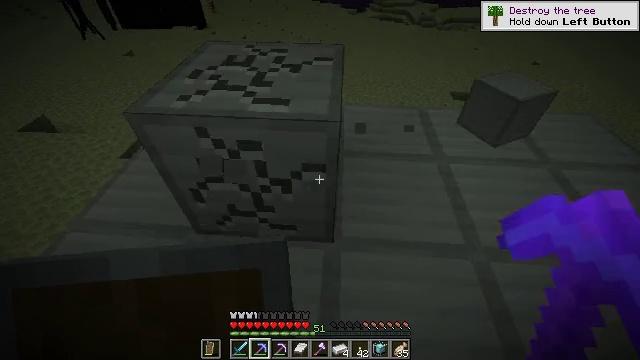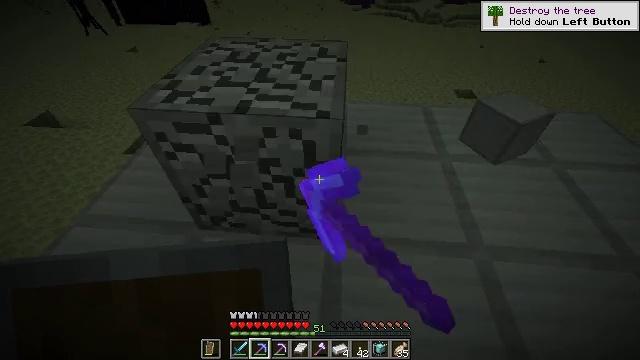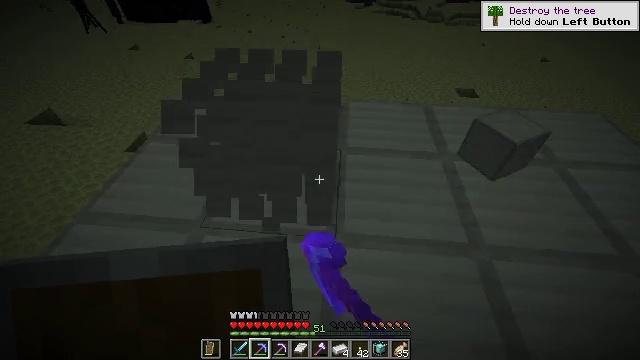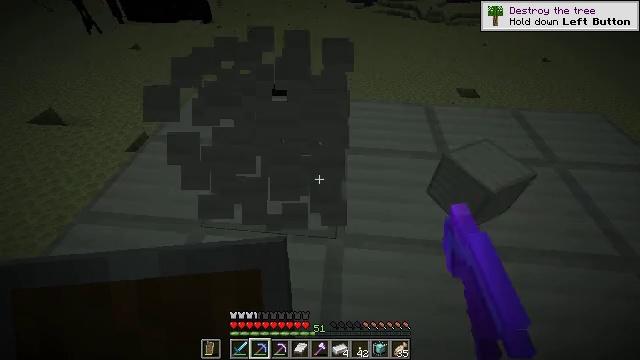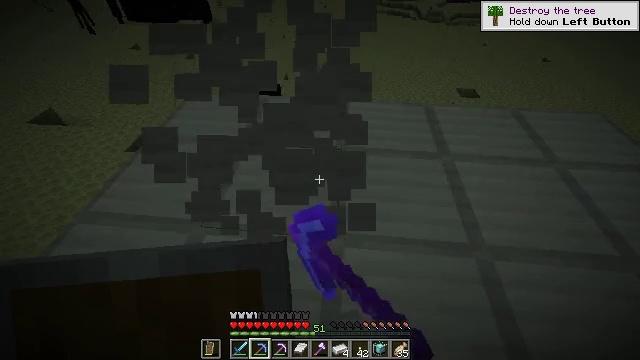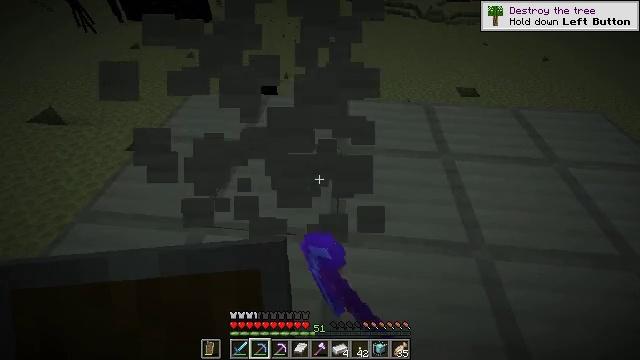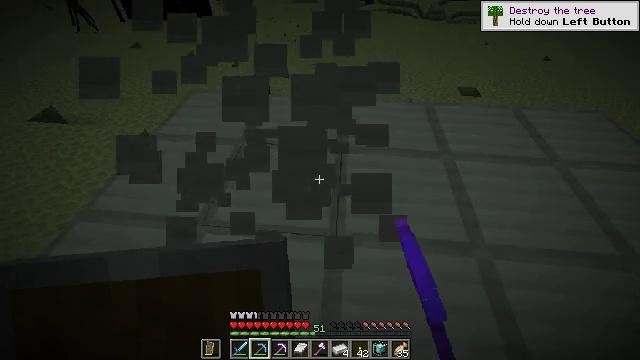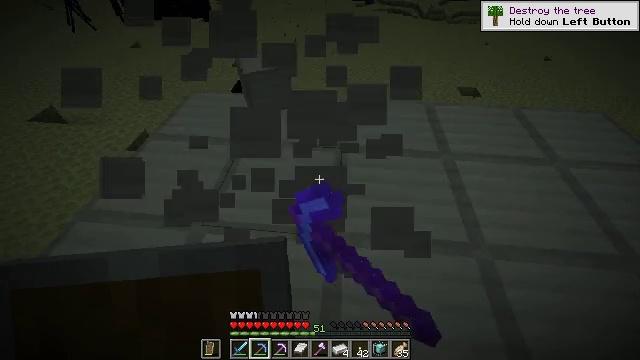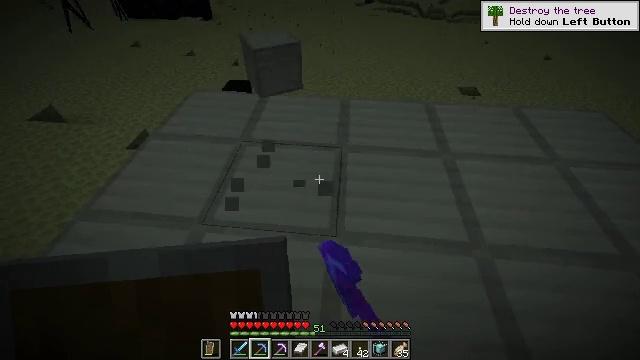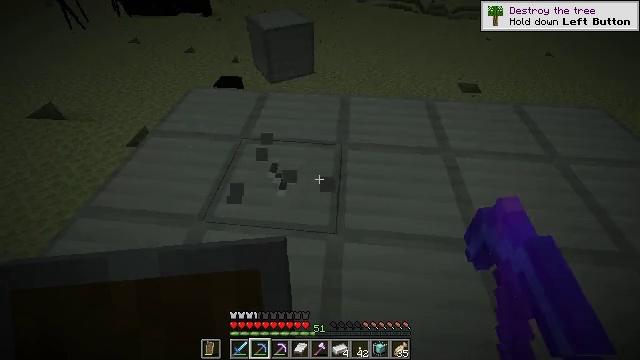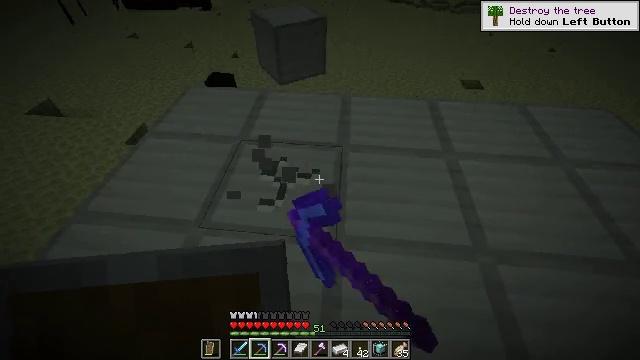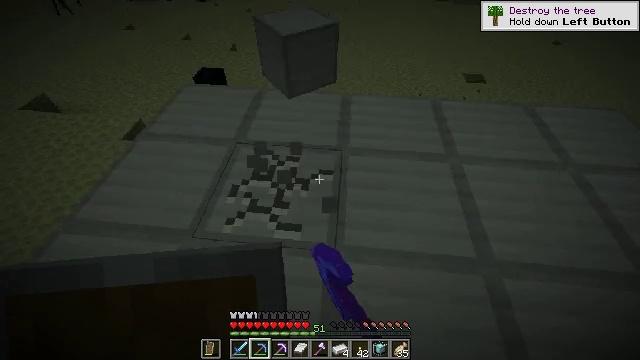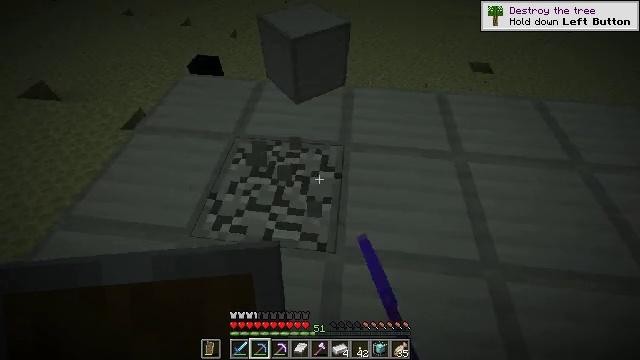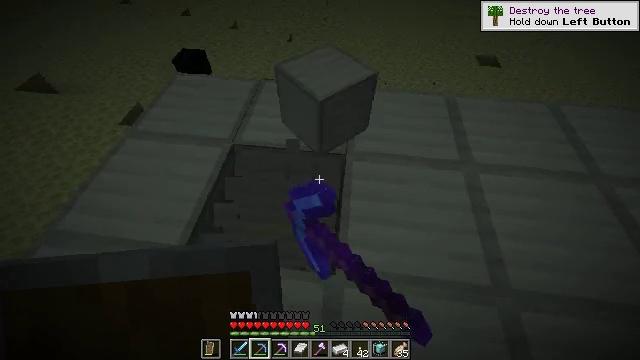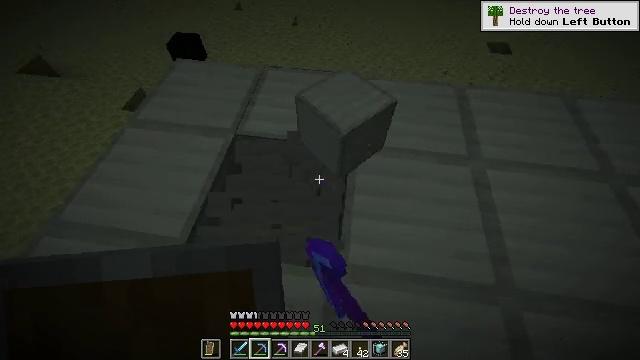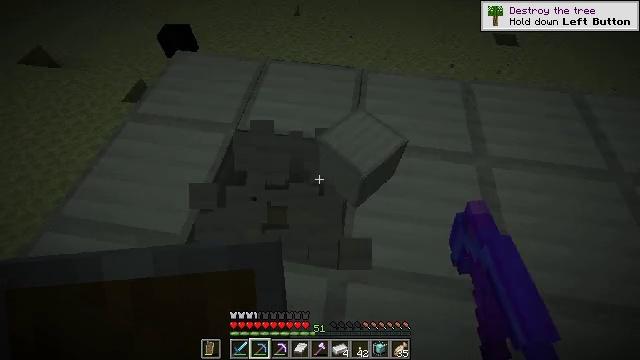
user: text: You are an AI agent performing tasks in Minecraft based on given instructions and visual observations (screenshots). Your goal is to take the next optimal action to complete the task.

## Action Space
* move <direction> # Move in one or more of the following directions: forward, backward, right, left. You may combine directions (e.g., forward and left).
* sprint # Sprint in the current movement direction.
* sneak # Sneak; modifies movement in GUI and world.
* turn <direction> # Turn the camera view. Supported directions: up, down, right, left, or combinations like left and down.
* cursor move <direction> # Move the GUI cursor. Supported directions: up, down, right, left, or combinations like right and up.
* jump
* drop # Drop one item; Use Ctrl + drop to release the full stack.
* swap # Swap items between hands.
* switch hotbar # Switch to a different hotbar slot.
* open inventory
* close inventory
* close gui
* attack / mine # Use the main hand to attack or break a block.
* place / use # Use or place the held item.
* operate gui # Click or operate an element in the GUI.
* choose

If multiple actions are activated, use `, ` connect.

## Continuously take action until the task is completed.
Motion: motion action
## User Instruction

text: Gather the iron block using a pickaxe.
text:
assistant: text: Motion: attack / mine
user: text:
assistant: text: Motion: attack / mine
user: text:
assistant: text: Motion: attack / mine
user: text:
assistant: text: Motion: attack / mine
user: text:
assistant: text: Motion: attack / mine
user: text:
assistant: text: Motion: attack / mine
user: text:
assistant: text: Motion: attack / mine
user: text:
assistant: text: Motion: attack / mine
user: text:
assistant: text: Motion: attack / mine
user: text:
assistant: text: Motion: move forward, attack / mine
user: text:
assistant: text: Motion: move forward, turn down, attack / mine
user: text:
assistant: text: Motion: move forward, turn down, attack / mine
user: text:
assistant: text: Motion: turn down, attack / mine
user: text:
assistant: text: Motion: turn left and down, attack / mine
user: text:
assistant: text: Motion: turn down, attack / mine
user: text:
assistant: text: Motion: turn down, attack / mine
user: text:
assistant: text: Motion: attack / mine
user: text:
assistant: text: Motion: attack / mine
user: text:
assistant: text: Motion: attack / mine
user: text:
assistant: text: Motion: attack / mine
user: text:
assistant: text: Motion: turn right, attack / mine
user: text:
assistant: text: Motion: turn right, attack / mine
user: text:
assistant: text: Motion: turn right, attack / mine
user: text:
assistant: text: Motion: turn right, attack / mine
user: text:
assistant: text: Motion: turn right, attack / mine
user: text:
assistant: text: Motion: attack / mine
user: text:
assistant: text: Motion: attack / mine
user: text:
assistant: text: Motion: attack / mine
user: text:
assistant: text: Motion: attack / mine
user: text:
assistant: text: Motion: attack / mine